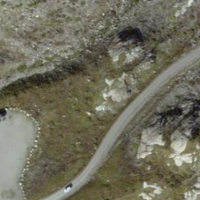
EUNIS habitat code: 48
Species observed at this site:
Prunella collaris
Tussilago farfara